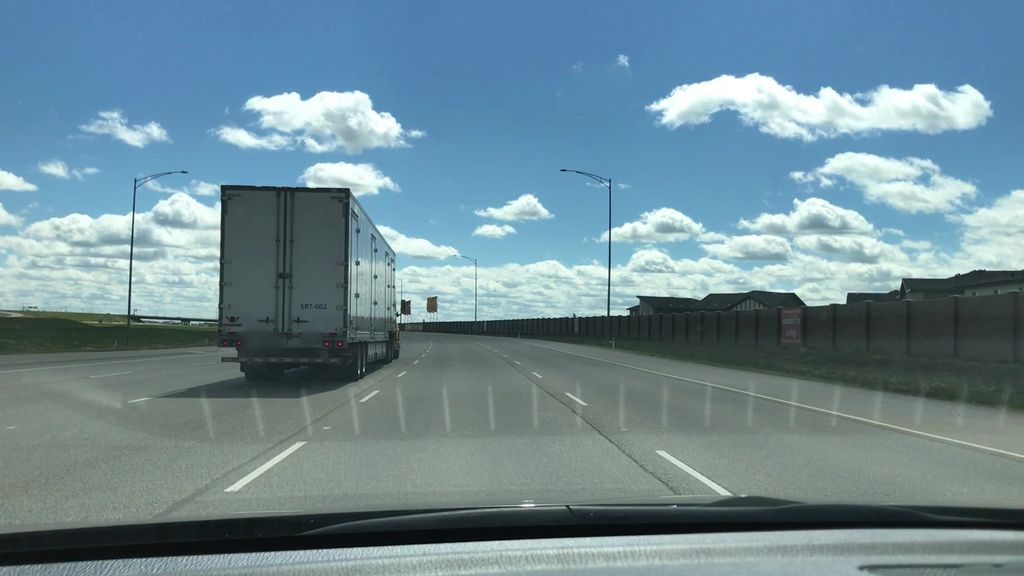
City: edmonton